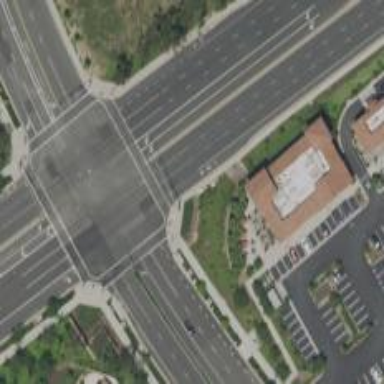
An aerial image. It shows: Marked crossing on the road.